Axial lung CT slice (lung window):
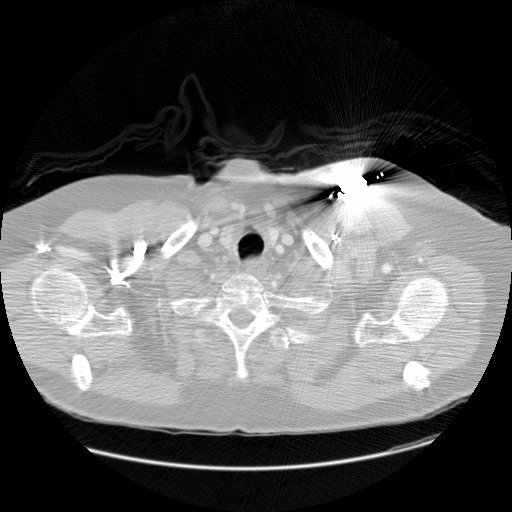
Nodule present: no